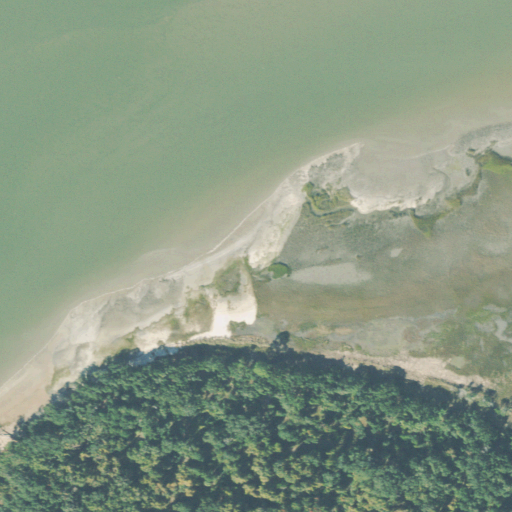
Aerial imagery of cape in Georgia named High Point containing open water, herbaceous wetlands, evergreen forest, and woody wetlands